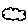
Label: cloud